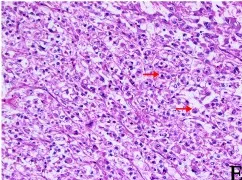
Histopathology features of primary tumors. Epithelioid tumor cells are large, and ,diverse, with some adipose vacuolar, and . The scattered megakaryocytes and occasionally pathological mitosis (indicated by the arrow in.
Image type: pathology (h&e)